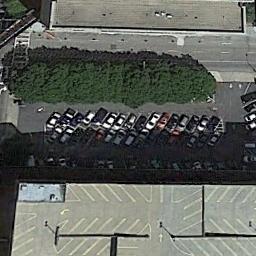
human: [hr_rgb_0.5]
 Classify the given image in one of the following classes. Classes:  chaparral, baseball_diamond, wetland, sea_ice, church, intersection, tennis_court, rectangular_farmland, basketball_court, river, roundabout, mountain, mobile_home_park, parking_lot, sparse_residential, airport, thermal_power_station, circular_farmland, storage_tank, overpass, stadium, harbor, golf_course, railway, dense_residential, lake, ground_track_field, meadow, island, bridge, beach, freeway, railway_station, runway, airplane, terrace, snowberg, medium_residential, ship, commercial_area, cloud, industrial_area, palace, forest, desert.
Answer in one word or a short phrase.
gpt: parking_lot